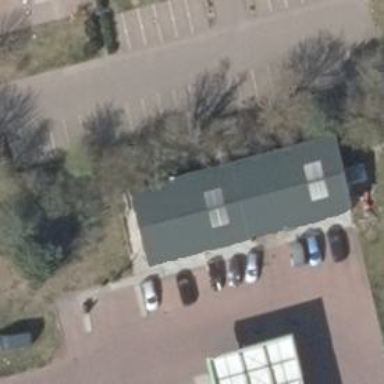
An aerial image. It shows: Car repair shop.